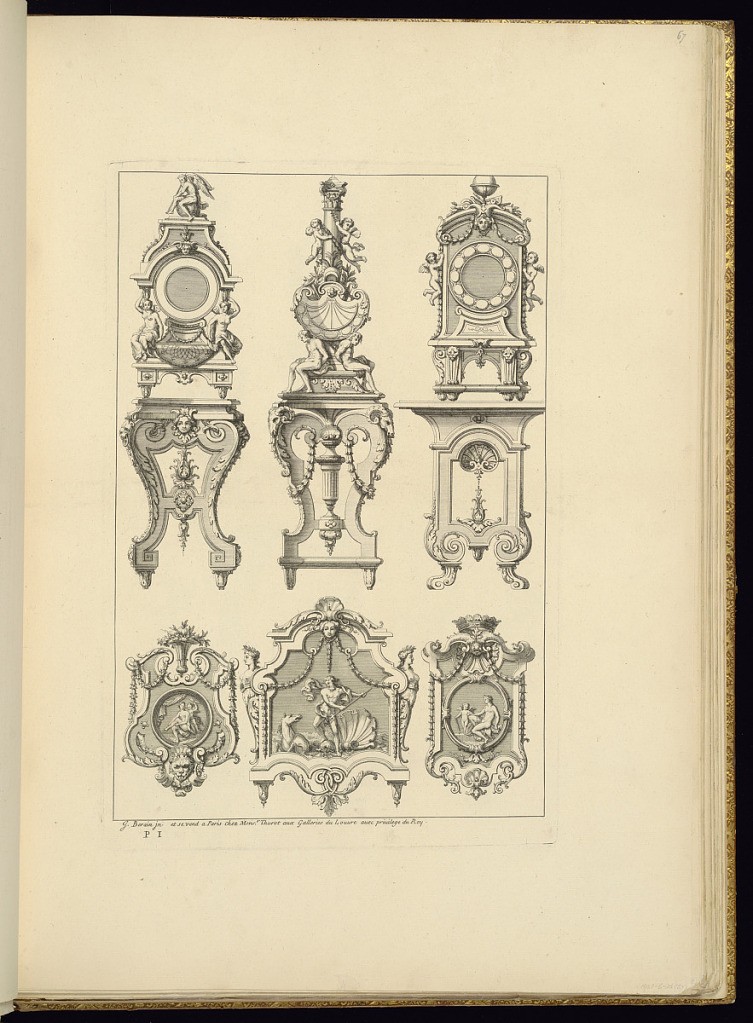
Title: Ornamented Clock and Console Designs
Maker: Jean Berain, the elder, French, 1640-1711
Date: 1711
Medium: Engraving on laid paper
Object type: Bound print
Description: Designs for clocks and consoles, featuring ornamental motifs such as scrolls, garlands, mythological scenes and figures, masks, and terms. The plate is signed and numbered.